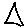
Label: triangle